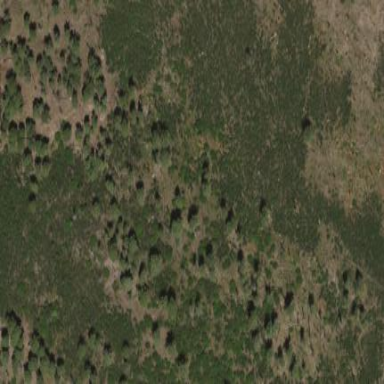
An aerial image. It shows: Evergreen needle-leaved woodland.